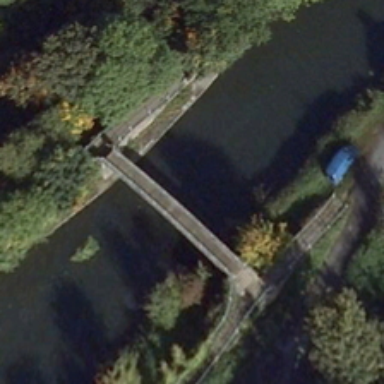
A small bridge is over a river with many green trees in two sides of it .